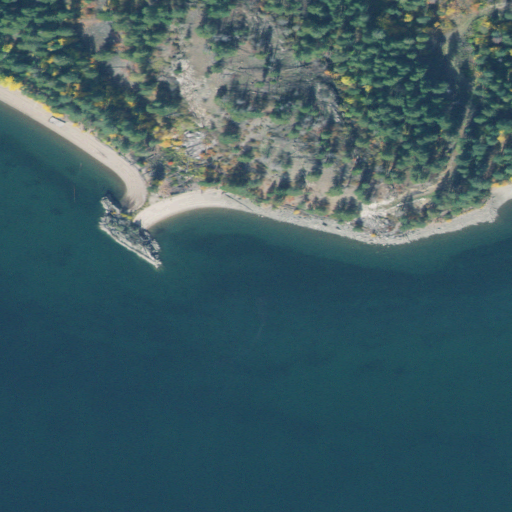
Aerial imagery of cape in Idaho named Kootenai Point containing open water and evergreen forest